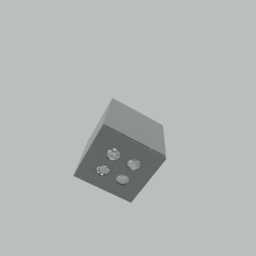
Label: lighting